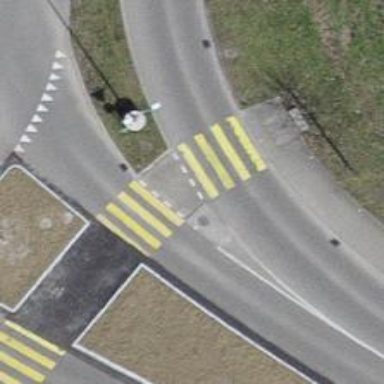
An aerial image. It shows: Uncontrolled zebra crossing with yellow markings on the road.